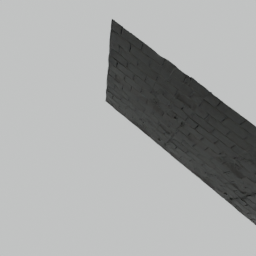
Label: architecture